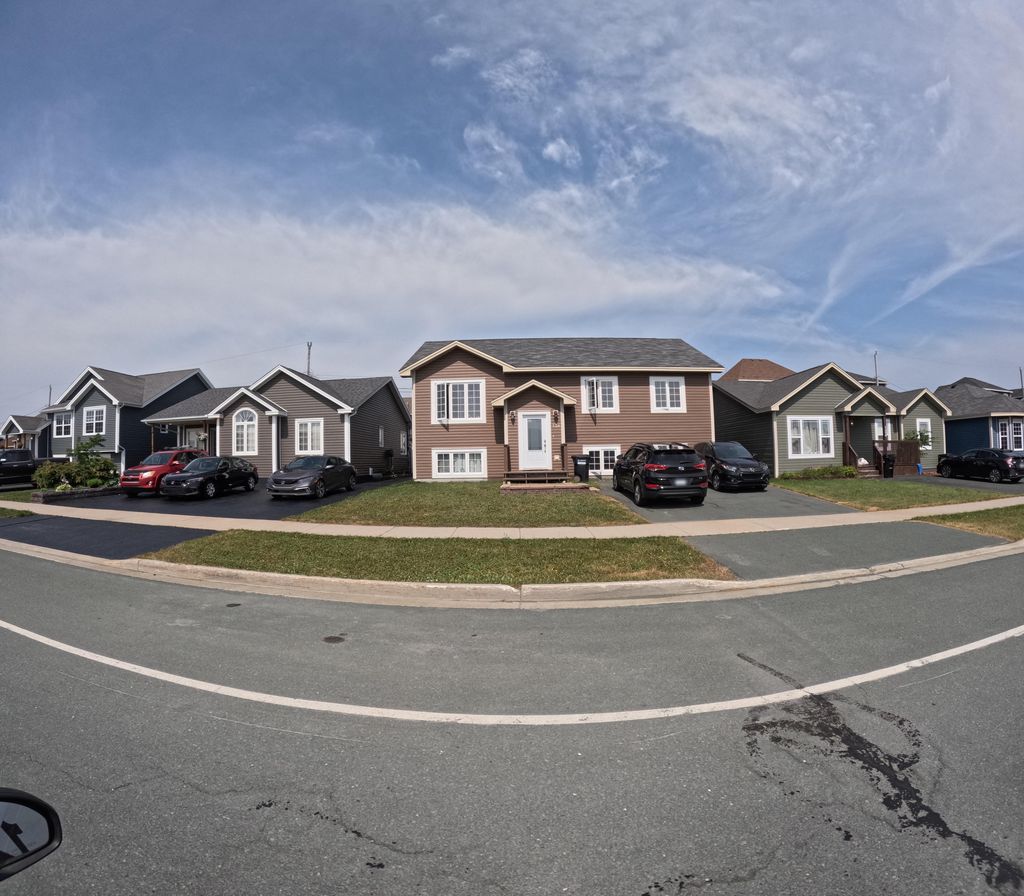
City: st_johns